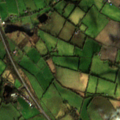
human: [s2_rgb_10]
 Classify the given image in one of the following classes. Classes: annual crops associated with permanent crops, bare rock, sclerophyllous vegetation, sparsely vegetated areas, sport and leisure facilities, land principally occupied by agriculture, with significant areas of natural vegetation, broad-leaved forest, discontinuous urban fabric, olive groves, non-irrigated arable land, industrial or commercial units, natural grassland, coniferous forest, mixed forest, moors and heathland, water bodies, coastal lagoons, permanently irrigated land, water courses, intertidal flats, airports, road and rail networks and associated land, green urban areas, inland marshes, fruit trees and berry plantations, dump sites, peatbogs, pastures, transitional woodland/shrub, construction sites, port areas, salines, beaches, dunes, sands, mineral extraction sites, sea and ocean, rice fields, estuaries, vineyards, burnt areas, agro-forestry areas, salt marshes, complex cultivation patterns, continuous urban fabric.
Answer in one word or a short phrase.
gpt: pastures